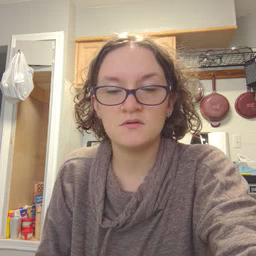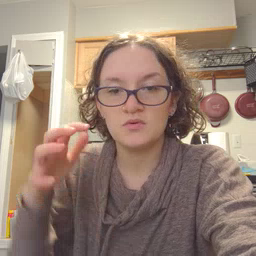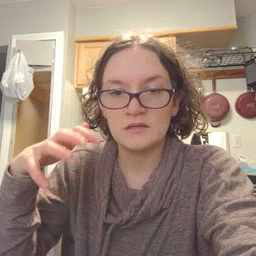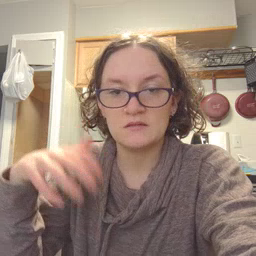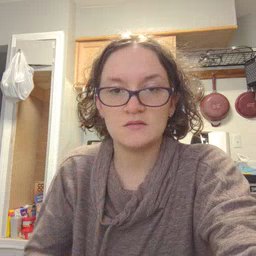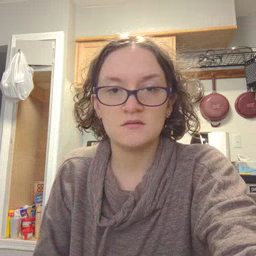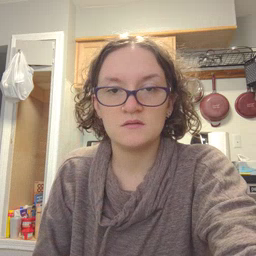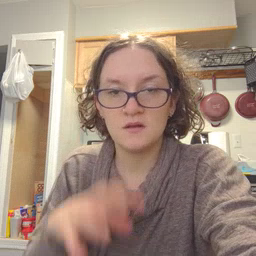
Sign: rain